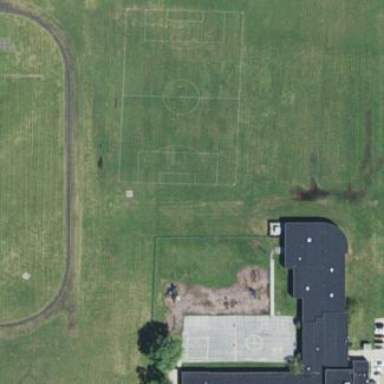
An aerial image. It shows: Soccer pitch designated for leisure and sports activities.